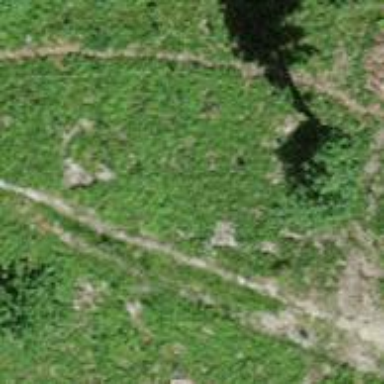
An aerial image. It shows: Dirt path.